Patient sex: M
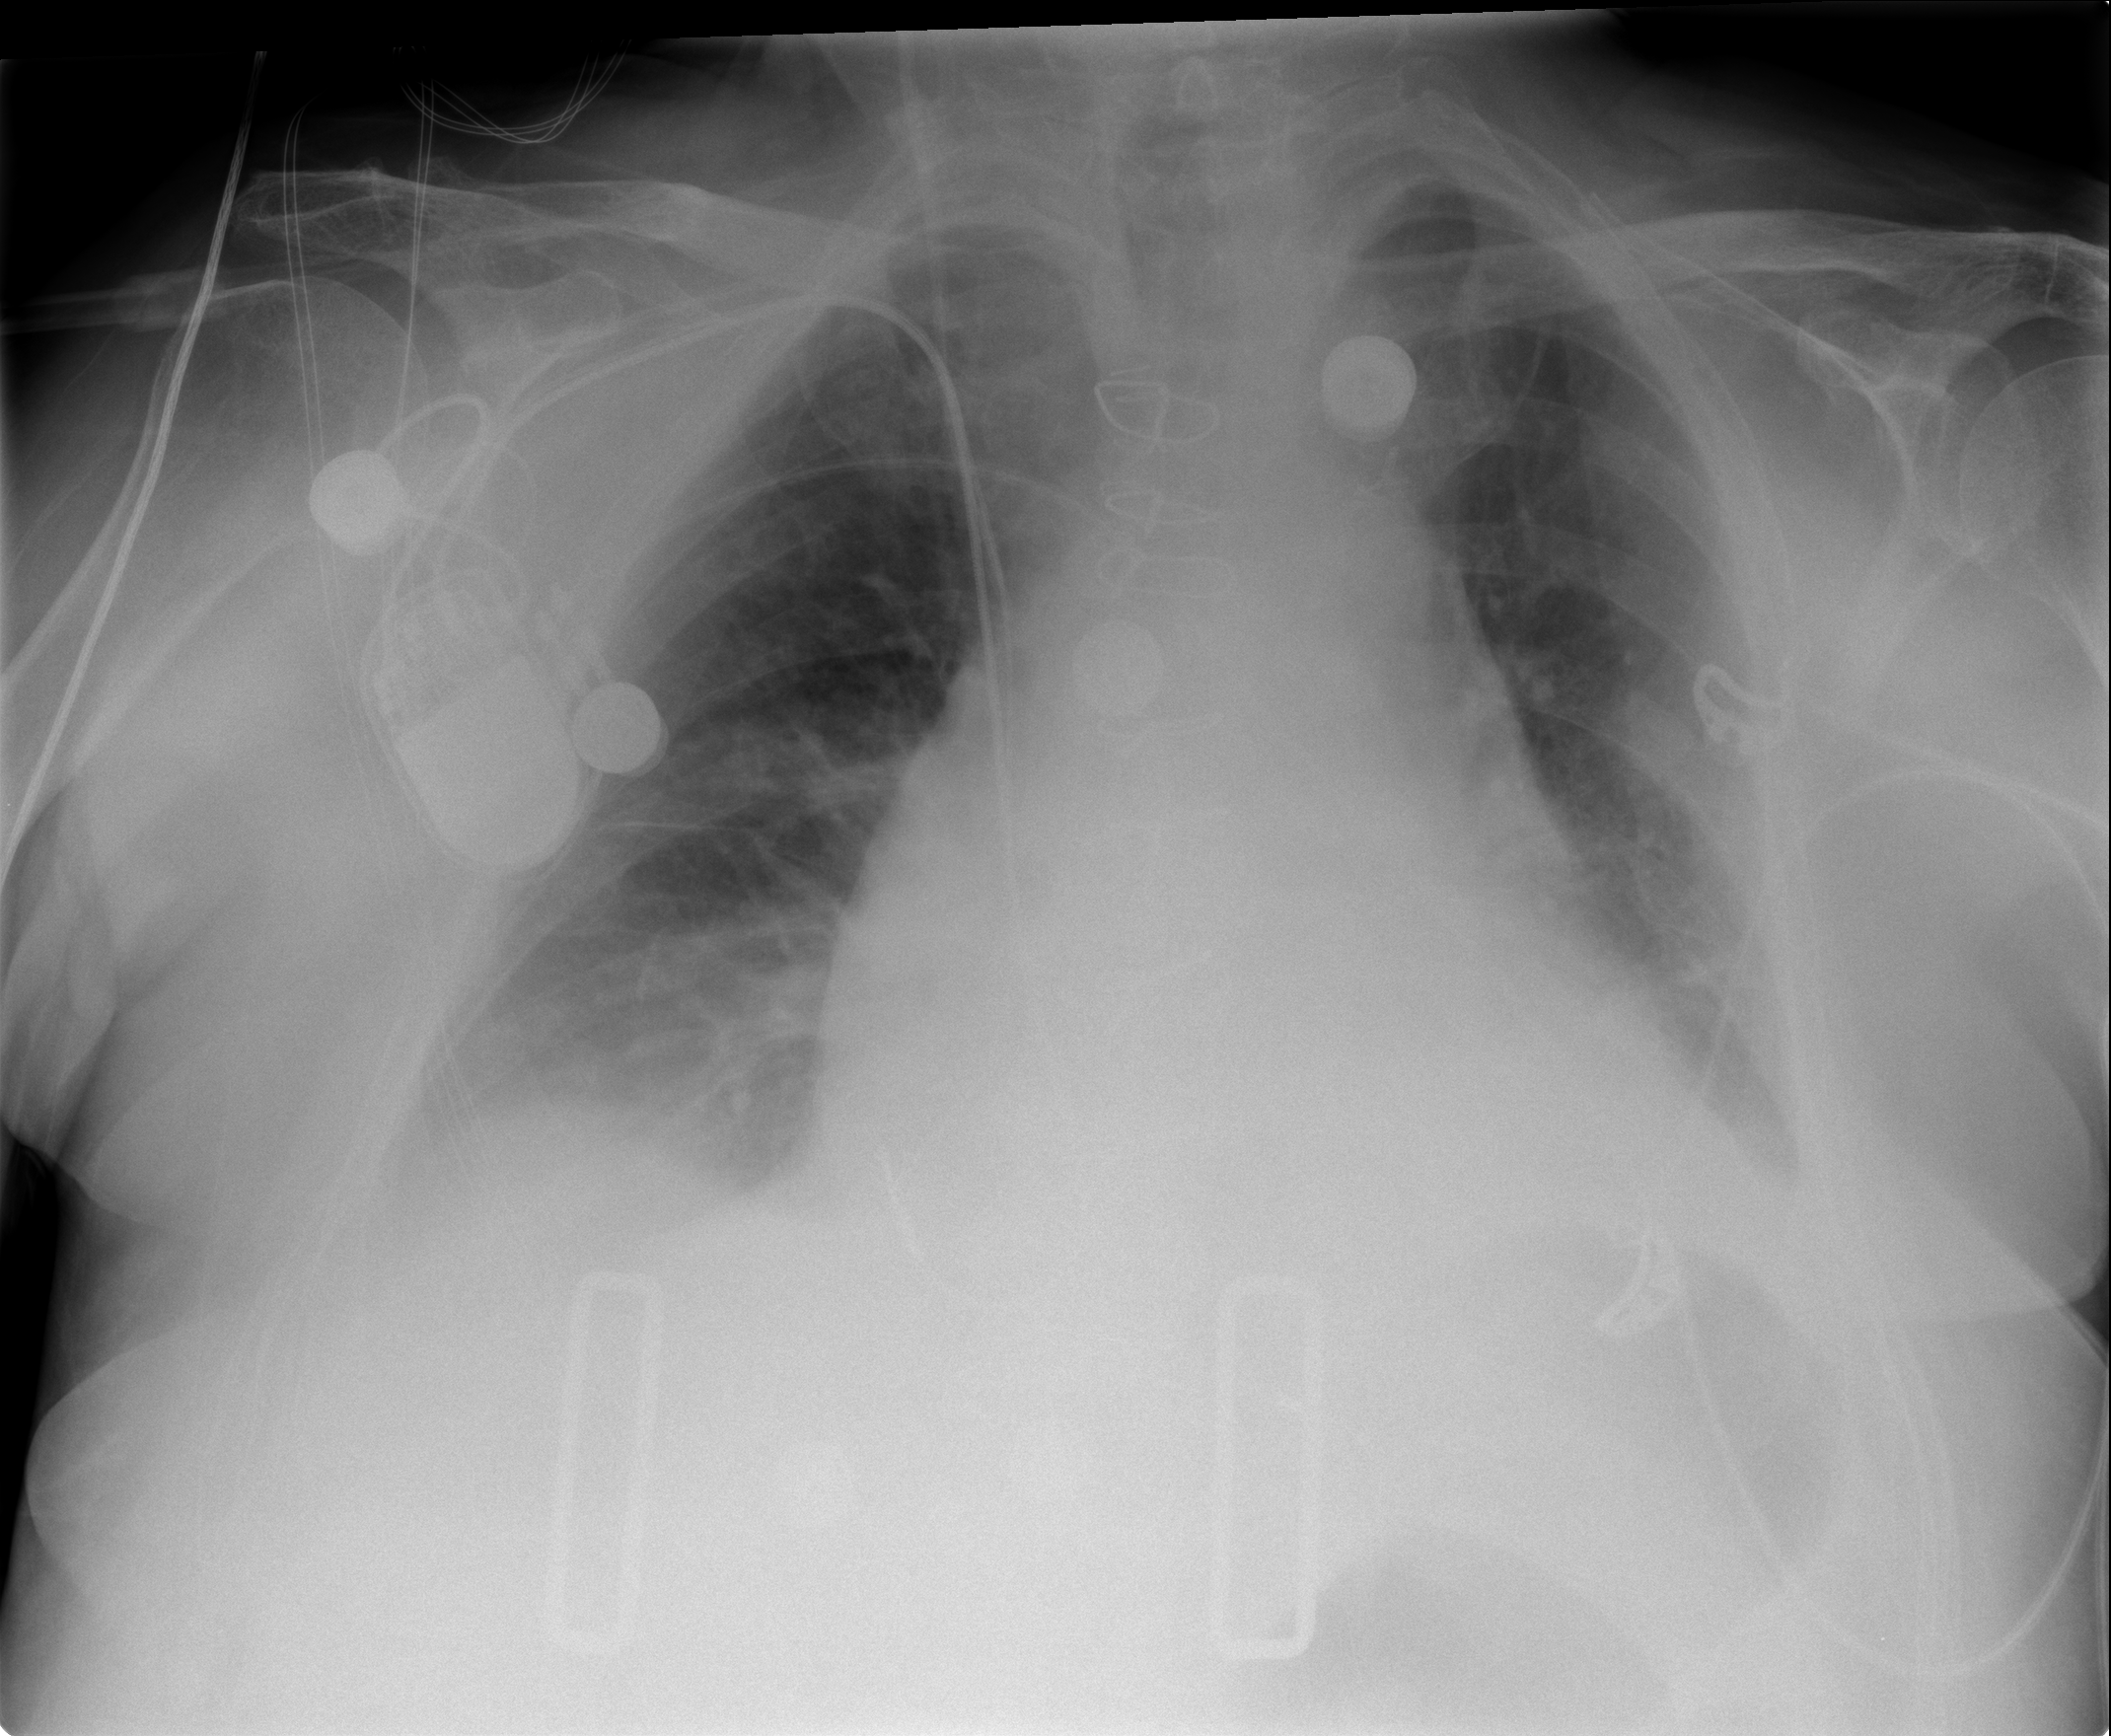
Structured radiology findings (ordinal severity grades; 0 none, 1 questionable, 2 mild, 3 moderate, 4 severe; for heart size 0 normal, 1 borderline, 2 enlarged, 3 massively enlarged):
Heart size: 2
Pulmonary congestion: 2
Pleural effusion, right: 2
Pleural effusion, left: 2
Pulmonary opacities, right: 1
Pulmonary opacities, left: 1
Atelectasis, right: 2
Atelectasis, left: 2